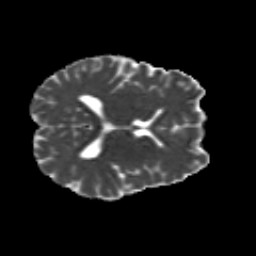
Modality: MD
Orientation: axial
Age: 20
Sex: male
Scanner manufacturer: siemens
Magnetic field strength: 3 T
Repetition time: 8.8 s
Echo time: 0.085 s